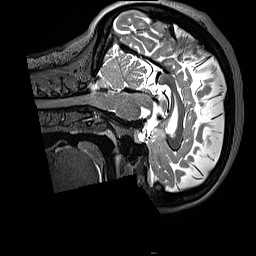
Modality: T2w
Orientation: sagittal
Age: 28
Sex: female
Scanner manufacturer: siemens
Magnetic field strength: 3 T
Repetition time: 3.2 s
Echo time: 0.408 s